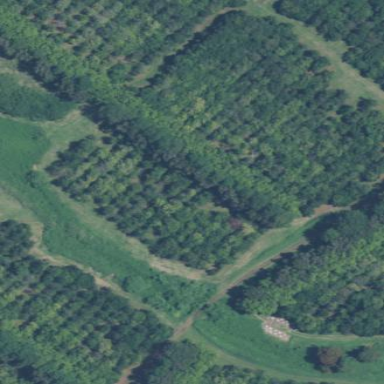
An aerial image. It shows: Orchard filled with macadamia trees.